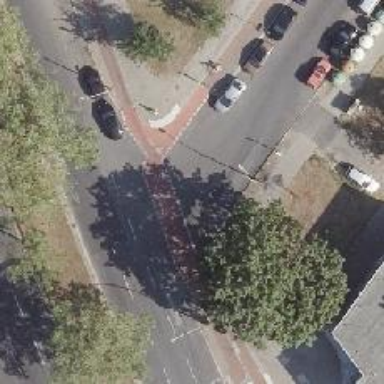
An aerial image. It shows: Unmarked road crossing.